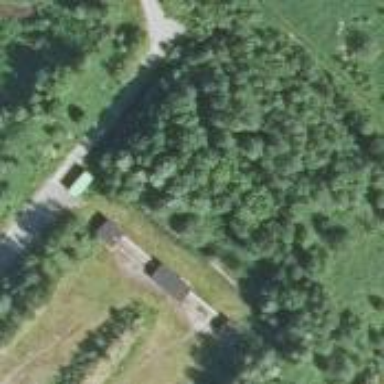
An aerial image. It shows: Shooting range on leisure land pitch.